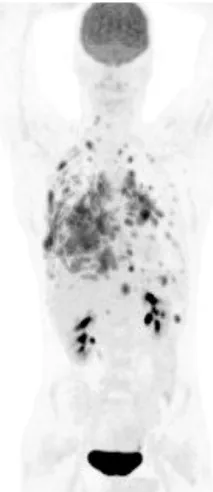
Radiological scans during CD19 CAR-T cell therapy.
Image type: radiology (pet)